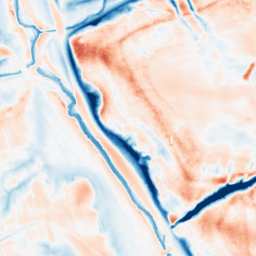
Category: multiscale
Decomposition family: dog_multiscale
Decomposition parameters: sigma_ratio: 1.6
n_scales: 6
base_sigma: 0.5
Upsampling method: quintic
Upsampling parameters: scale: 2
Upsampling scale: 2